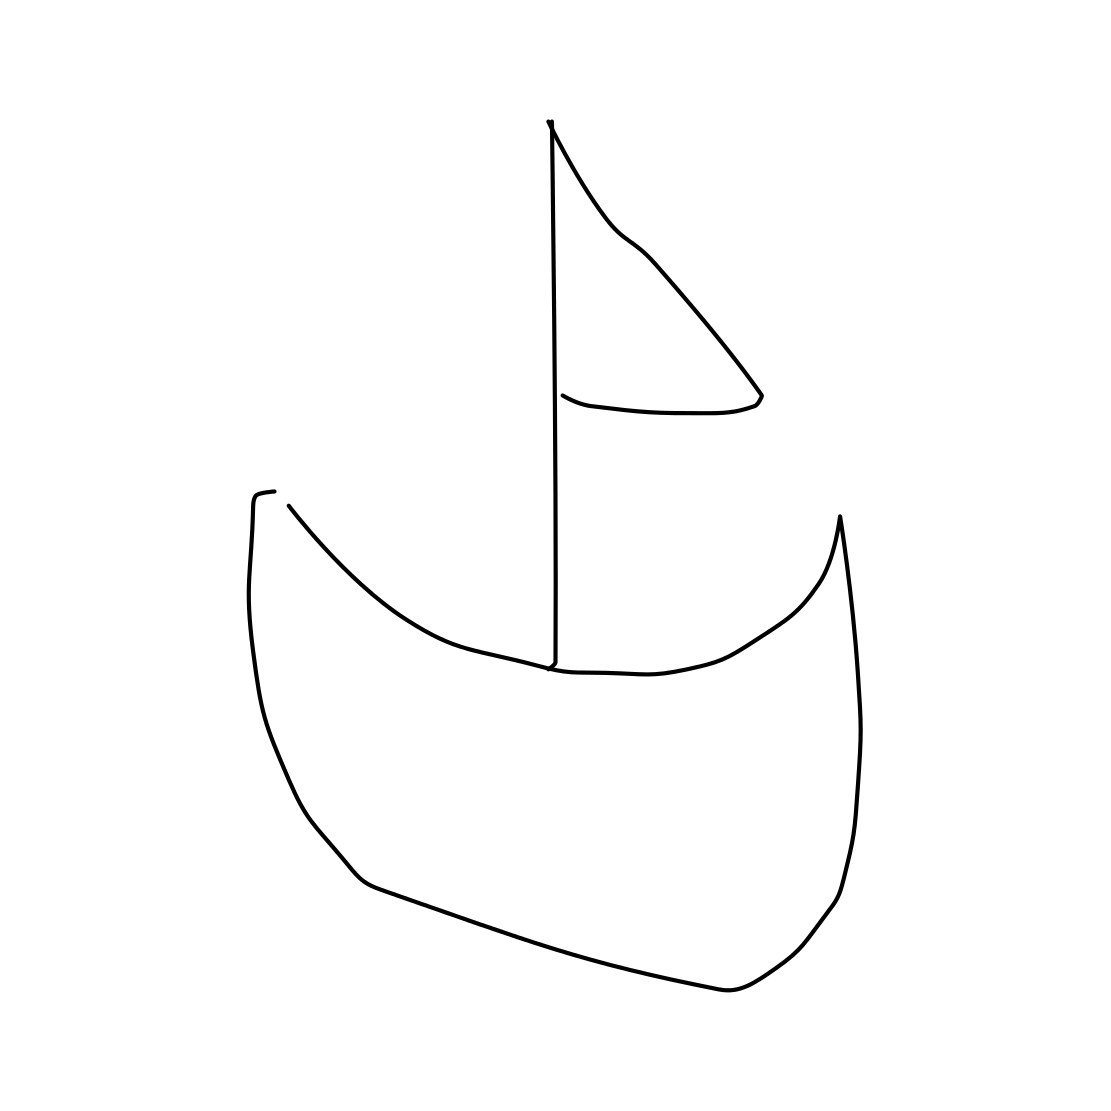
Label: sailboat